Interaction volume radius: 5 \u00c5
Interaction volume height: 20 \u00c5
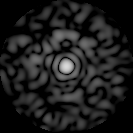
Disorder parameter: 0.8079